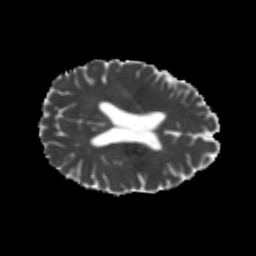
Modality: MD
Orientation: axial
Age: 20
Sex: male
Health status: healthy
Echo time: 0.074 s